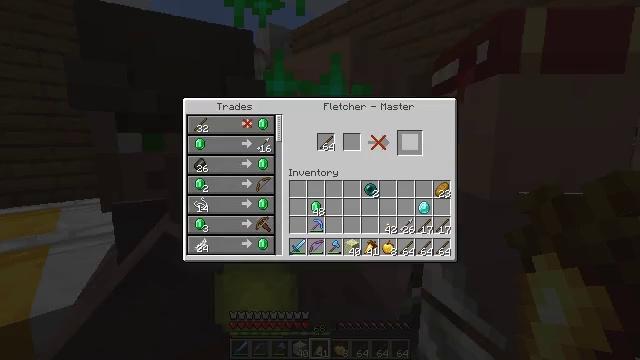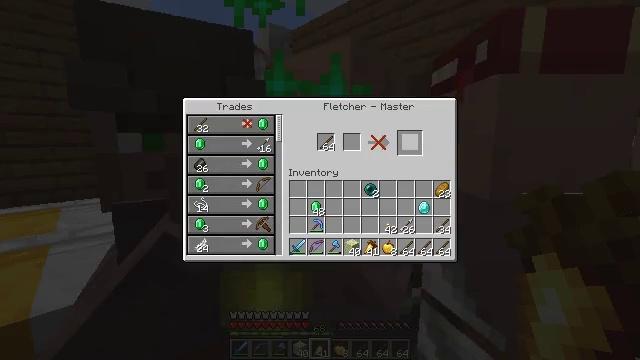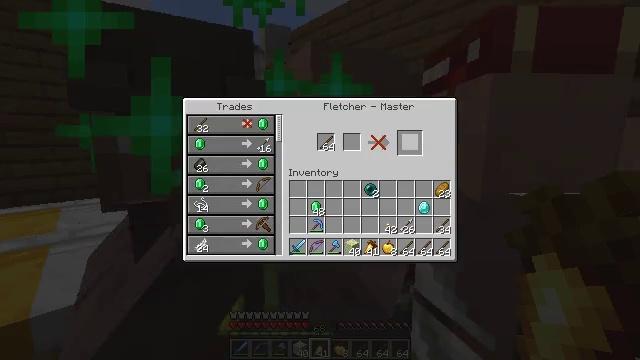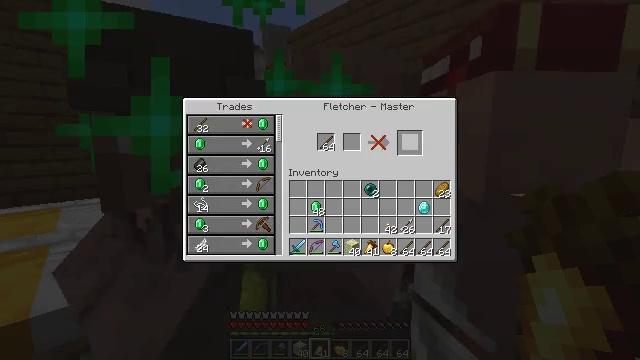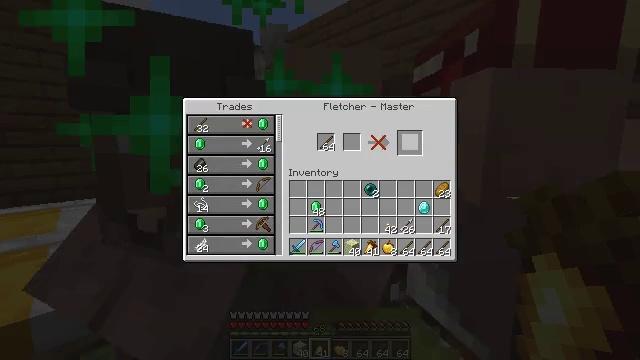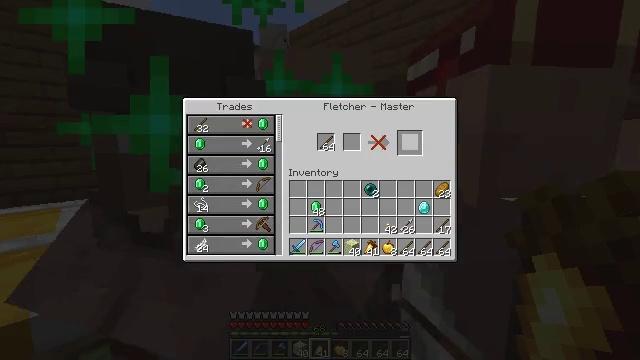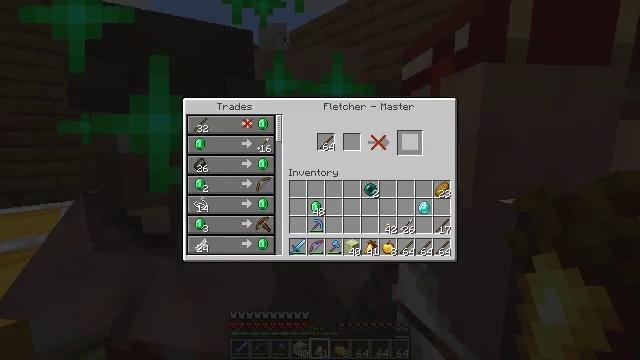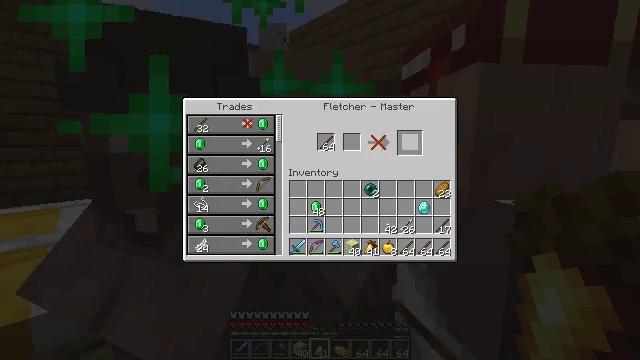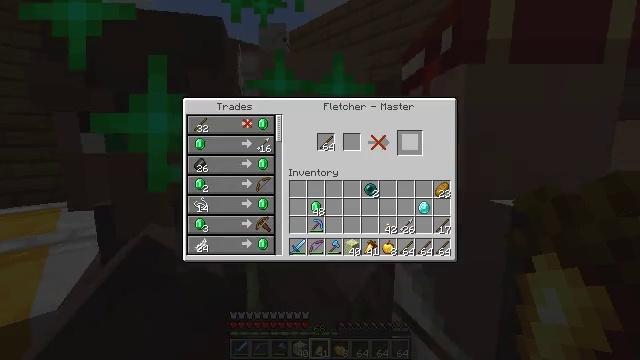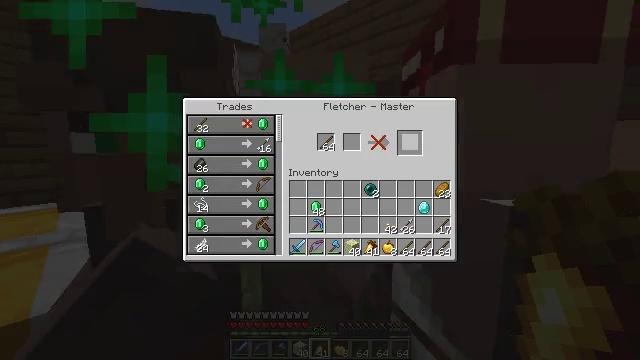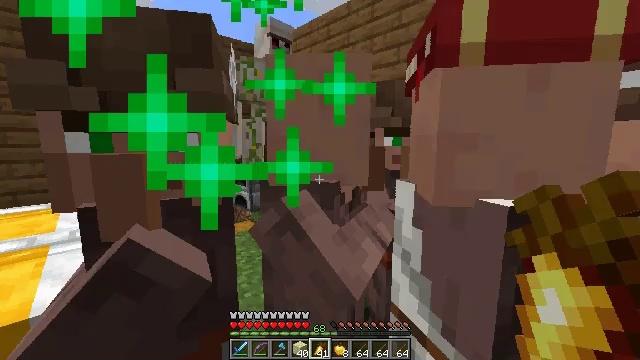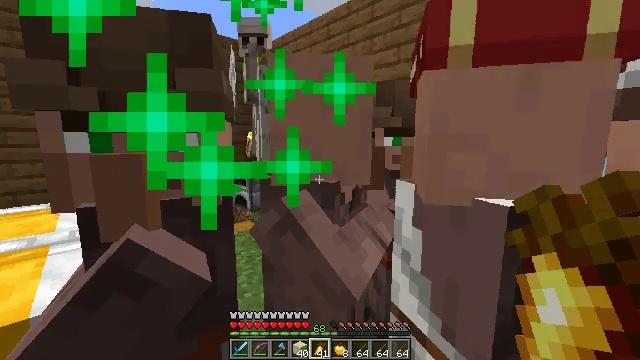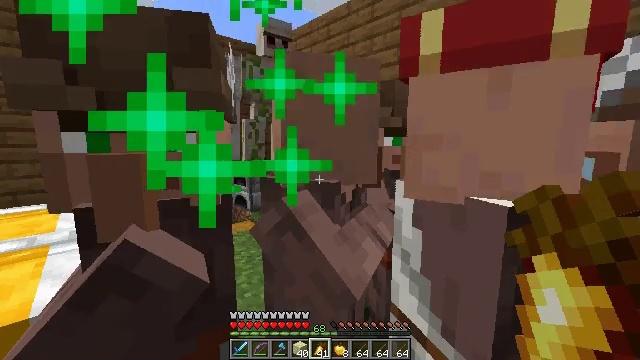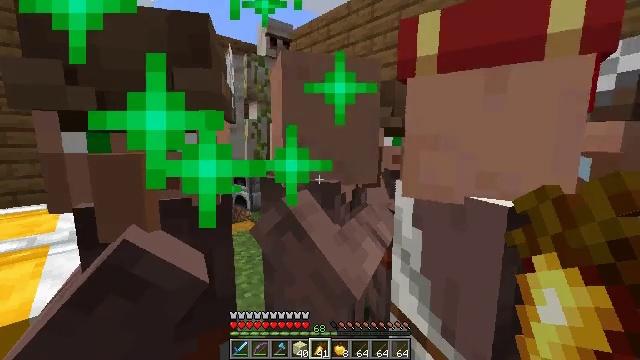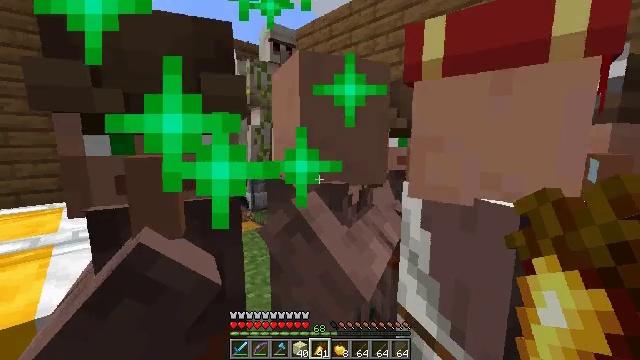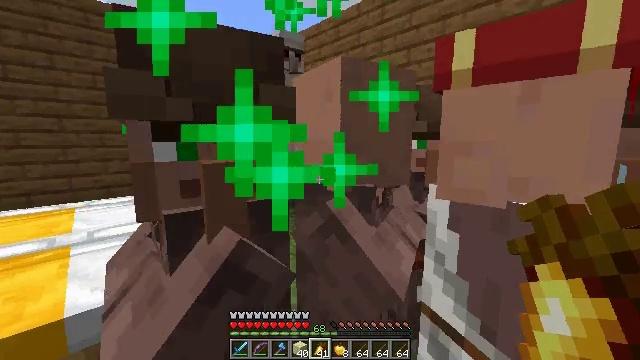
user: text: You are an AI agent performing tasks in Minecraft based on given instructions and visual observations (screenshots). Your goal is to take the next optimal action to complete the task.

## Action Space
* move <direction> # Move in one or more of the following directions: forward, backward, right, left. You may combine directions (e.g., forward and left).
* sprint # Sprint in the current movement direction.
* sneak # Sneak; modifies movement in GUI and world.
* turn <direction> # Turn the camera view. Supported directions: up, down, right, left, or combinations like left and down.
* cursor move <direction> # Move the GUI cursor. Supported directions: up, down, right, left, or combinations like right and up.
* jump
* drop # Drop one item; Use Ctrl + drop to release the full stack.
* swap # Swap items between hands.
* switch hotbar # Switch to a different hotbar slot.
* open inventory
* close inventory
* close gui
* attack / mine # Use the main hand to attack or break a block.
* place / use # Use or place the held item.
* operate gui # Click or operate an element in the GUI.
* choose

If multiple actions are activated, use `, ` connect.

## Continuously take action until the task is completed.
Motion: motion action
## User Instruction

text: Make an ender pearl.
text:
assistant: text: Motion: sneak, operate gui, jump, open gui
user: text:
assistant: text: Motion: sneak, operate gui, jump
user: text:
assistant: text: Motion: sneak, operate gui
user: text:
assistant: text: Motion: sneak, operate gui, jump
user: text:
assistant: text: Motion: sneak, jump
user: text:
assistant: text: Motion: sneak, jump
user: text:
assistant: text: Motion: no_op
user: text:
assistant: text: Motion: no_op
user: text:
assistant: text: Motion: no_op
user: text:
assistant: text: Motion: no_op
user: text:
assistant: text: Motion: close gui
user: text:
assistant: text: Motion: no_op
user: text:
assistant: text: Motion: no_op
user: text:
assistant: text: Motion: move left
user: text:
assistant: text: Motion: move back and move left
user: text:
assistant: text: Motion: move back and move left
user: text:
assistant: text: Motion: move back and move left
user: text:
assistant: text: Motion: move back and move left, turn right and down
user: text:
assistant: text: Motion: move back and move left, turn right and down
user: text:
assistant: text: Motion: move back and move left, turn right
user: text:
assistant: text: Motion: move back and move left, turn right and up
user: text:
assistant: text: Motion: move back and move left, turn right
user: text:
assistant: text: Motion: move back and move left
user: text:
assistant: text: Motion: move back and move left
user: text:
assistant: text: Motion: move back and move left
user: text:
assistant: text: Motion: move back and move left
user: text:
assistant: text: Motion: move back and move left
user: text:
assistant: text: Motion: move back, turn right and down
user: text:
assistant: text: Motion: move back, turn right and down
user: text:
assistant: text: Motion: move back, turn right